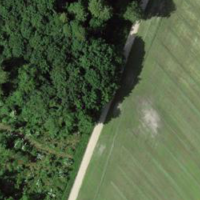
EUNIS habitat code: 44
Species observed at this site:
Ardea alba